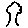
Label: tree